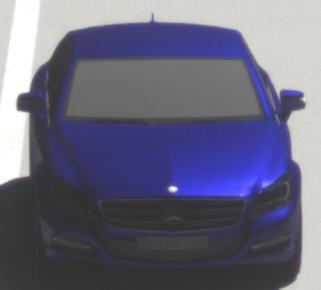
Make: Mercedes-Benz
Model: CLS Coupé 350
Detailed model: CLS-Class (218) Coupé
Model produced from: 2011/01
Model produced until: 2014/07
Doors: 4
Color: blue
Road condition: dry road
Daytime: midday
Contrast: high contrast